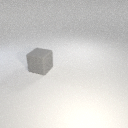
large gray rubber cube